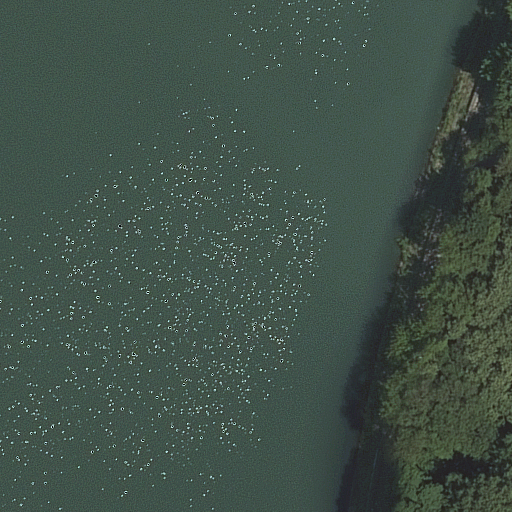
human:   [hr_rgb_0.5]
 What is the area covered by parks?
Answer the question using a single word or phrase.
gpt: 10631m2

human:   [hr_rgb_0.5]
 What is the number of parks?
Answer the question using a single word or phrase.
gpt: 1

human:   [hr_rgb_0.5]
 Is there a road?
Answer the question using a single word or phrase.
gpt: yes

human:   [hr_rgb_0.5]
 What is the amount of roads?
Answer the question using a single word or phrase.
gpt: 1

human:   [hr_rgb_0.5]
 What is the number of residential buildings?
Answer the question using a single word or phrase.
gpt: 0

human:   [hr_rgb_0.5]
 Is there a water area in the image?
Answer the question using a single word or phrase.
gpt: yes

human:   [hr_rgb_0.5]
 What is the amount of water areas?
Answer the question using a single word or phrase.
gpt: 1

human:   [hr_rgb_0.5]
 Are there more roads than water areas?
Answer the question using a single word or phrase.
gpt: no

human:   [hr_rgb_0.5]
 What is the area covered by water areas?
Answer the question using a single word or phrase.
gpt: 8630m2

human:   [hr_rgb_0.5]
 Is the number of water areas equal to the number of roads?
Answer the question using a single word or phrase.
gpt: yes

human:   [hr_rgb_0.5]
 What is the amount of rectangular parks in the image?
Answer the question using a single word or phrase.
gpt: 1

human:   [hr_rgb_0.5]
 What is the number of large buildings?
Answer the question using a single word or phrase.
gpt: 0

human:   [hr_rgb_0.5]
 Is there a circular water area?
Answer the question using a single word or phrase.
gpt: no

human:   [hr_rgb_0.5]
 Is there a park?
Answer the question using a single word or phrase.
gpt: yes

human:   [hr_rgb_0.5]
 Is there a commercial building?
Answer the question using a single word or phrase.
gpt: no

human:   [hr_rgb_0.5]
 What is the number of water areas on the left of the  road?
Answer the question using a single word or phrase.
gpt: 0

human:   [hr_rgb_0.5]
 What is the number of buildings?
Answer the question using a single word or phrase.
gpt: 0

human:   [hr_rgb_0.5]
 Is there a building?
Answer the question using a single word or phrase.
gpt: no

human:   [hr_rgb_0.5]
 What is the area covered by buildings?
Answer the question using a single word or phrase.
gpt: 0m2

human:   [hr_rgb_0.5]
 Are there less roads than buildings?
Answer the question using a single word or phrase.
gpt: no

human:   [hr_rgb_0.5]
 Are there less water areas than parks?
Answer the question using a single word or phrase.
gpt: no

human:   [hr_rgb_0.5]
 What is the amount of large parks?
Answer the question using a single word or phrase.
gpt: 1

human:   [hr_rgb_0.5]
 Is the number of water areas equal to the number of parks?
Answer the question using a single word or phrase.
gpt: yes

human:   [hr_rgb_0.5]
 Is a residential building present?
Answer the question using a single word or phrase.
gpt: no

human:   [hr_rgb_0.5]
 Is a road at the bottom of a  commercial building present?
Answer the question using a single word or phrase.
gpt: no

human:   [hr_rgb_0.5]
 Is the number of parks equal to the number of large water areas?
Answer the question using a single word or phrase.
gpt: yes

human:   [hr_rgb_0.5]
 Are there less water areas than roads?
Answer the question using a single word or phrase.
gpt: no

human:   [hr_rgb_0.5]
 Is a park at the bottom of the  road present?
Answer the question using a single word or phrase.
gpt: no

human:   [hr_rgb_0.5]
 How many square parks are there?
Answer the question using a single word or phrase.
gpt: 0

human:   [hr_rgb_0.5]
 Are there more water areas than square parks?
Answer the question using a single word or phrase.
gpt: yes

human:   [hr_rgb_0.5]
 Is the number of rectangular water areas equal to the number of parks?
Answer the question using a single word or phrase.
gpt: yes

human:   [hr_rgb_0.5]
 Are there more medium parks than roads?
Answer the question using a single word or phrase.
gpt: no

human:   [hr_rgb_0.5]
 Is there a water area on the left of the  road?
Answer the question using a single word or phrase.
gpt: no

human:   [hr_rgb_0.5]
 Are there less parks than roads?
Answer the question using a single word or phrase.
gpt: no

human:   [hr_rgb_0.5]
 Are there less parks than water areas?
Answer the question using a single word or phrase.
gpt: no

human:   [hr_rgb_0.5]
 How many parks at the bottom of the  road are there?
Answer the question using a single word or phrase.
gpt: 0

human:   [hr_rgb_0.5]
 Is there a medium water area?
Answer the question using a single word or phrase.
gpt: no

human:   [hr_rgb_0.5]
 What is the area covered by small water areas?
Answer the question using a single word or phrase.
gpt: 0m2

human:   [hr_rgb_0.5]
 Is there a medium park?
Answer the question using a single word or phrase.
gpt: no

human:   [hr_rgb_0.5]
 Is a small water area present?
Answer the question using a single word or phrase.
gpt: no

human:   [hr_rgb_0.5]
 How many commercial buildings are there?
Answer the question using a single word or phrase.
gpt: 0

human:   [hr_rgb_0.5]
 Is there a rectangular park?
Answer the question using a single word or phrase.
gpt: yes

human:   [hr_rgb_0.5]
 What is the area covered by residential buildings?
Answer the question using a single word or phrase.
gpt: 0m2

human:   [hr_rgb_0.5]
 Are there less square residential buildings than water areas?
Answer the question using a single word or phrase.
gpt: yes

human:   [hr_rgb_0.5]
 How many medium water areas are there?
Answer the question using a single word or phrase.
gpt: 0

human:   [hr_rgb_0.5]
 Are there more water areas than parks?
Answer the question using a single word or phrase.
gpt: no

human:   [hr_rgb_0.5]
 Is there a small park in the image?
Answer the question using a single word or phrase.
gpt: no

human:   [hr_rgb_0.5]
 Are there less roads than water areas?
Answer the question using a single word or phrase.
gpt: no

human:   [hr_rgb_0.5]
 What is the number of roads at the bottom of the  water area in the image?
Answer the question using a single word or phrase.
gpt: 0

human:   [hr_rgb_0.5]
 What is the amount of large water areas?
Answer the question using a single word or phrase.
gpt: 1

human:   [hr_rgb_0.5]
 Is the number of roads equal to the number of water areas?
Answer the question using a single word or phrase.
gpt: yes

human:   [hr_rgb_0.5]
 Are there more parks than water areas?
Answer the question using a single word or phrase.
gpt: no

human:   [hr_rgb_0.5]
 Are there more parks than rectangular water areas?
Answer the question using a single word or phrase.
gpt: no

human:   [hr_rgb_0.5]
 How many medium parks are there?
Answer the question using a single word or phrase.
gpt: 0

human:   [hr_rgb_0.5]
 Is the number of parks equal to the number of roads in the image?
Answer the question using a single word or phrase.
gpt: yes

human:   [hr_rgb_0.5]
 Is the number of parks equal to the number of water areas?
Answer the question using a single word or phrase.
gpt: yes

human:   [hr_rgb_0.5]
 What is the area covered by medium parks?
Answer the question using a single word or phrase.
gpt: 0m2

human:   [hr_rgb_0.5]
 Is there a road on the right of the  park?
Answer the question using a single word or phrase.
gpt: no

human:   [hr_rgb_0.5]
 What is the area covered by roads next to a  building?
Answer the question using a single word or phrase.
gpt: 0m2

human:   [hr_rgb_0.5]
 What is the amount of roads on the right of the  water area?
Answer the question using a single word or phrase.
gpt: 1

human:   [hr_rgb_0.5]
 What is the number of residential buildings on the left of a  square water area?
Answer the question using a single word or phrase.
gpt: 0

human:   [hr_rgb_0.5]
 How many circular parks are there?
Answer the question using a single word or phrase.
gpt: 0

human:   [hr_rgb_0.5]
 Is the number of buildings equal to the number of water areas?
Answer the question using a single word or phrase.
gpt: no

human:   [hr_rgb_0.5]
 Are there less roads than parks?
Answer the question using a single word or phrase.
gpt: no